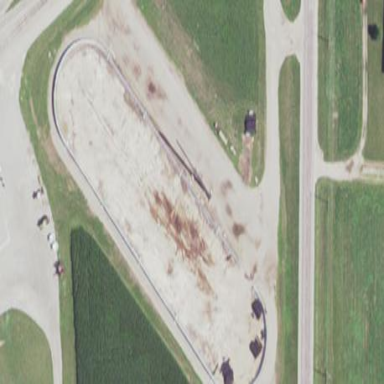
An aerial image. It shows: Bunker silo.